Question:
I use Facebook 'Like Box' in my home page which is comes from Iframe. but what i want is that need to hide or remove highlighted part which is mention in image.
Please help me as soon as possible. I really need it.
Thanks in advance.
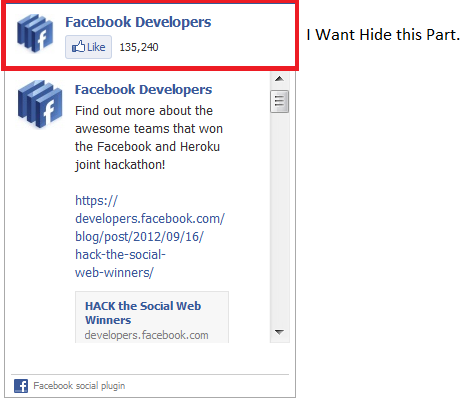
Answer: You cannot touch what is in the iframe because of the same-origin restriction and Facebook doesn't make that part optional (the Like Box requires the Like button to always show).
You might get the result you want with the Activity Feed plugin instead: <URL>
Sorry, the Activity Feed isn't the same feed as the Like Box stream. In fact, I don't think Facebook offers another plugin with that feature. If you really want that section from your page, the only thing I can think of is placing the iframe in a div with "overflow: hidden;" and with the iframe "position: relative; top: -63px;"